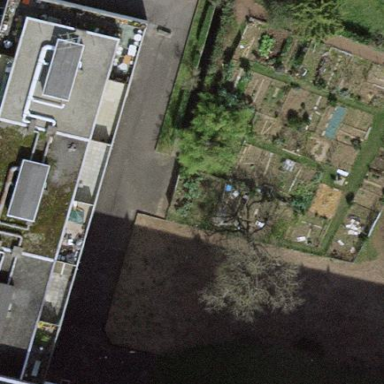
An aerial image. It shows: Allotments area.